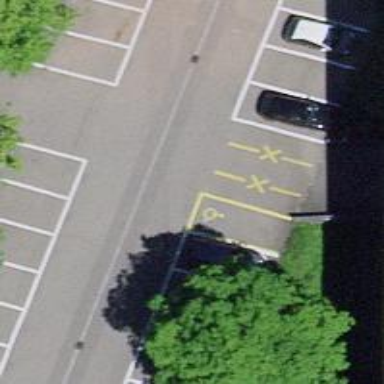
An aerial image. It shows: Parking aisle designated as service road.